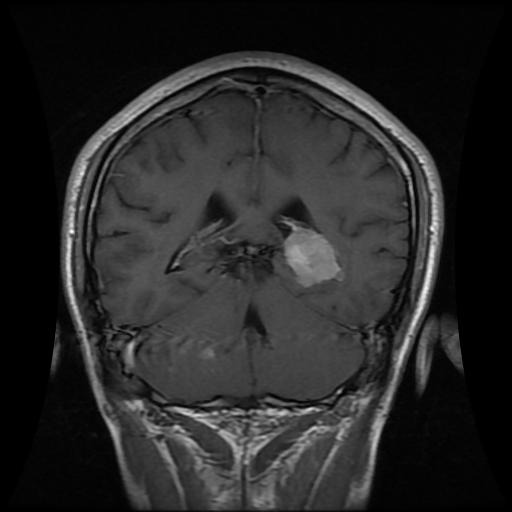
Label: meningioma